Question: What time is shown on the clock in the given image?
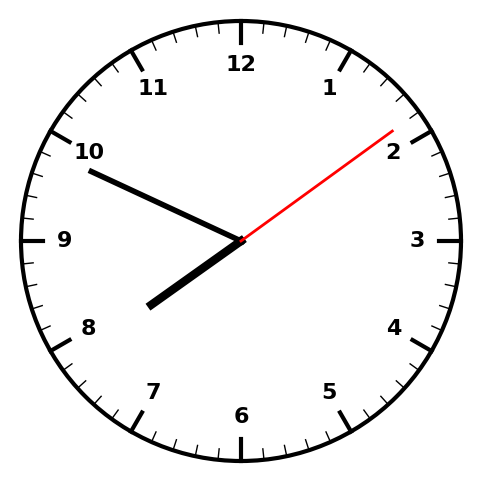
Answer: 07:49:09